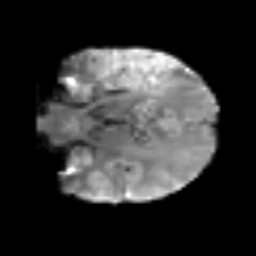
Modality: T2w
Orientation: coronal
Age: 66
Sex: male
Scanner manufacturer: siemens
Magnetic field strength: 3 T
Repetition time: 5.6 s
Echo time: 0.082 s